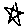
Label: star